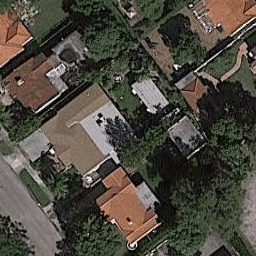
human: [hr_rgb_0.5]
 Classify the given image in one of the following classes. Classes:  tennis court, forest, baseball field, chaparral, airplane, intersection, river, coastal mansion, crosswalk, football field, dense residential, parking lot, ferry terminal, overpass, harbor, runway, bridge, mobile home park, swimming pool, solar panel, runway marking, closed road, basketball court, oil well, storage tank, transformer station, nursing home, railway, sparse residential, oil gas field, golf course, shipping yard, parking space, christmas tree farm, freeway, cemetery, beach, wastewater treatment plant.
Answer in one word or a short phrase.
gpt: coastal mansion